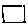
Label: square